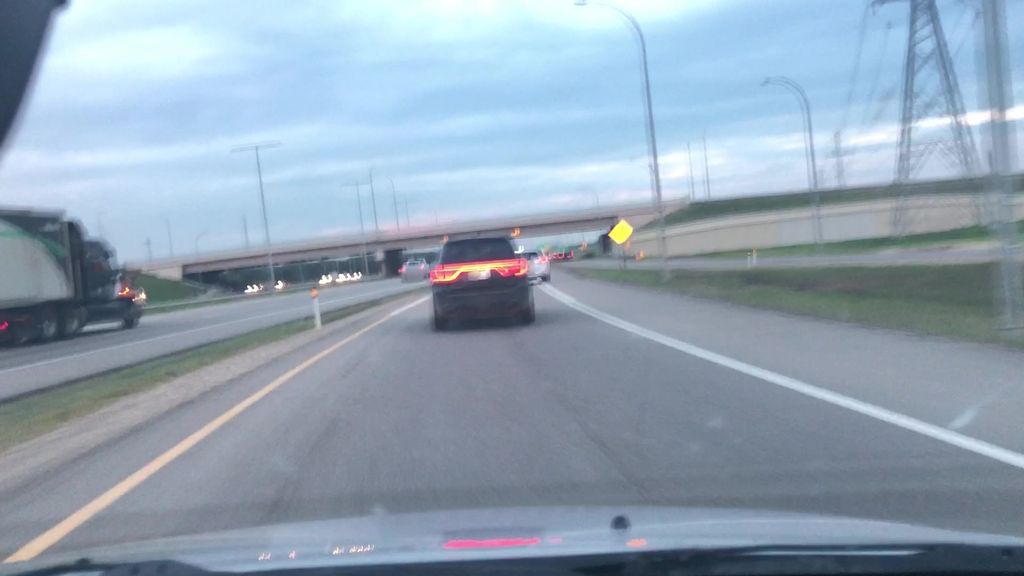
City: edmonton